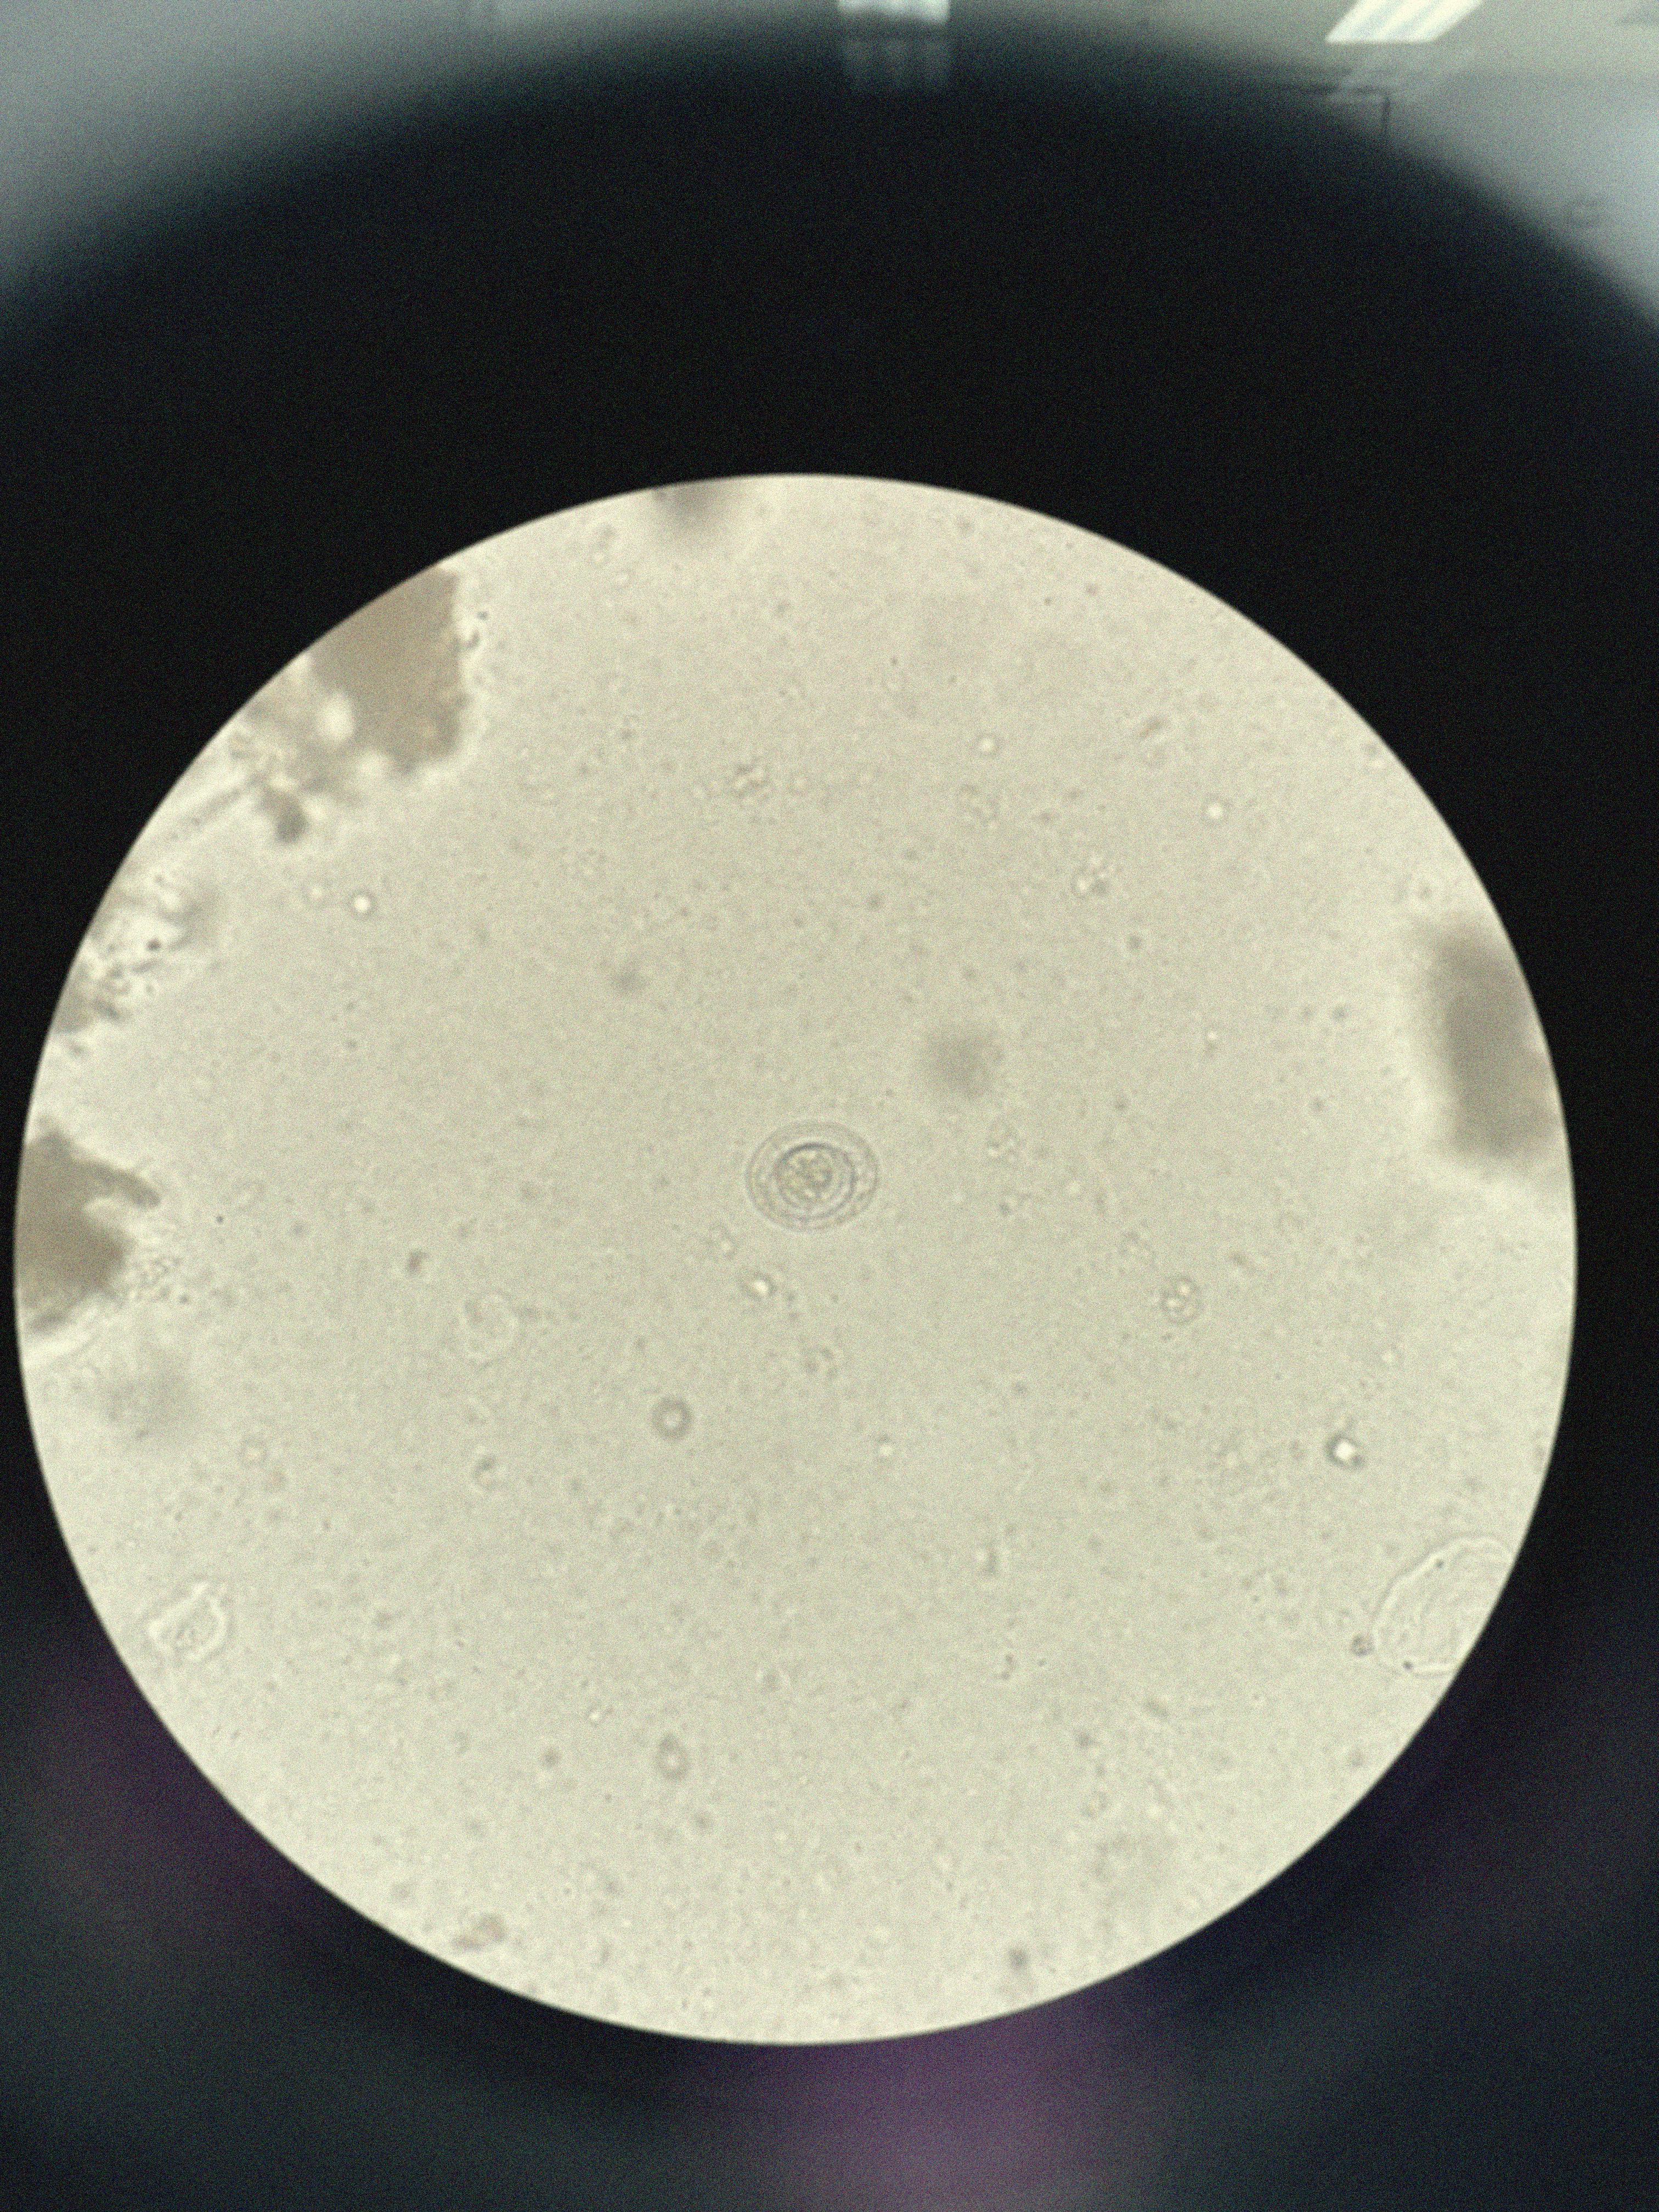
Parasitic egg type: Hymenolepis nana